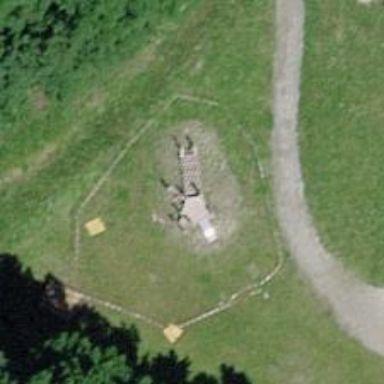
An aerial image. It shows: Playground structure.